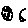
Label: moon